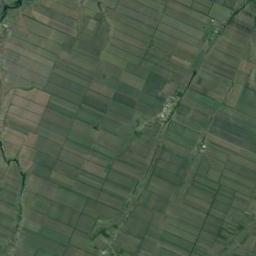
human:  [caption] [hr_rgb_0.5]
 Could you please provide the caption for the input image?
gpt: There are many neat rows of rectangular farmlands .

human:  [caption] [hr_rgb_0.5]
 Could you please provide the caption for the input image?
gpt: There are some green rectangular farmland .

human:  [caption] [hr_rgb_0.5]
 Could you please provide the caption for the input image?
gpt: Many densely and neatly arranged dark green, light green and brown mixed rectangular farmland of different sizes .

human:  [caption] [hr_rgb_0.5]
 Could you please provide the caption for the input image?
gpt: Lots of green rectangular farmlands are neatly arranged on the ground and a residential area is surrounded by these farmlands .

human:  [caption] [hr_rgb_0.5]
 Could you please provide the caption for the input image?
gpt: There are many green rectangular farmlands .